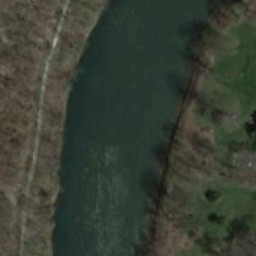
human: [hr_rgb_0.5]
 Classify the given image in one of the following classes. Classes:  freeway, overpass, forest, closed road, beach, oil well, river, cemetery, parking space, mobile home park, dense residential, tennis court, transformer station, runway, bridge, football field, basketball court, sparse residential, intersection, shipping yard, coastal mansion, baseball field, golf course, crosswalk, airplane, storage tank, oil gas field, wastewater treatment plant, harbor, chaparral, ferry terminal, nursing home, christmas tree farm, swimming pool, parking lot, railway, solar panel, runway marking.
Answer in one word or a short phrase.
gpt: river